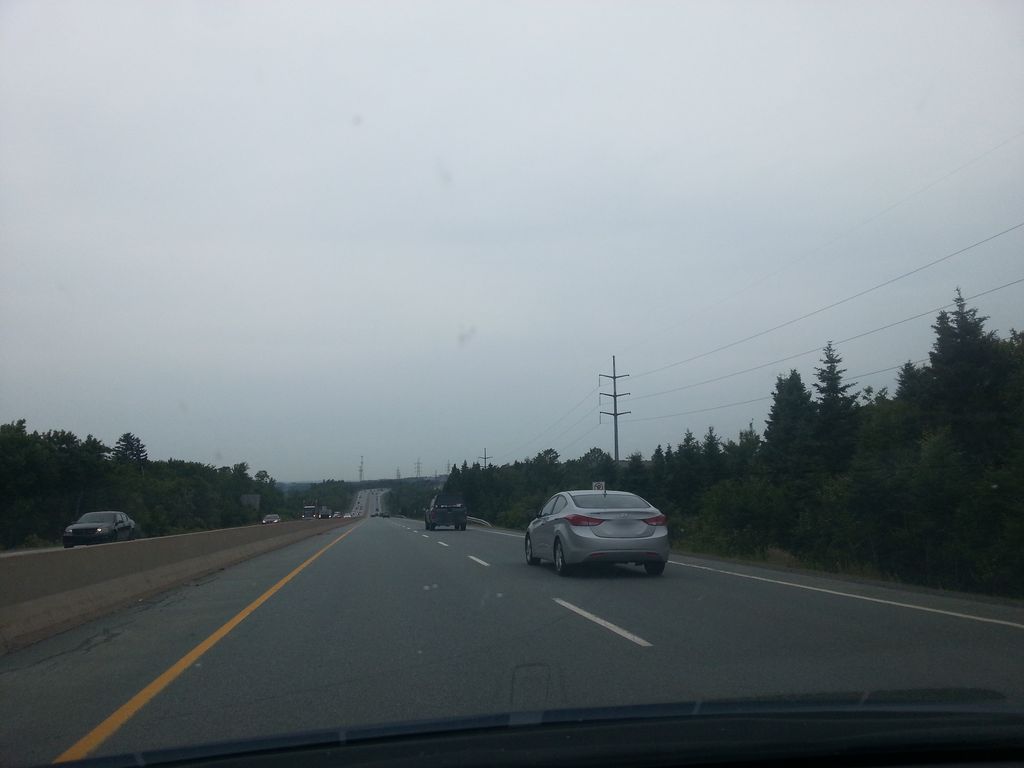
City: halifax